Aerial crown-view tile of a tropical tree (Barro Colorado Island, Panama), acquired 20250818:
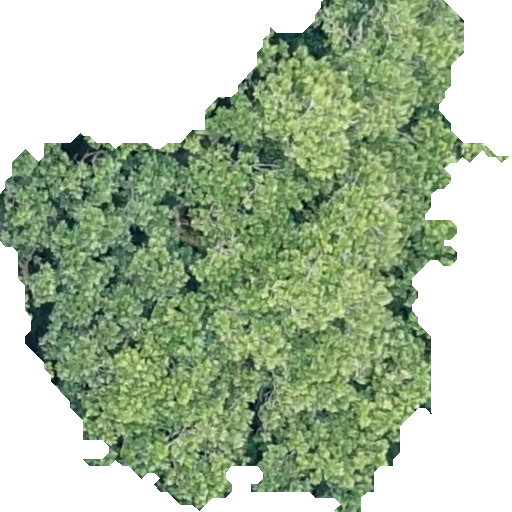
Species: Anacardium excelsum
GBIF accepted scientific name: Anacardium excelsum
Crown area: 235.861 m²